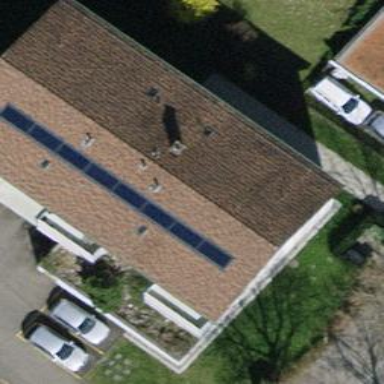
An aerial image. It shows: Building with tiled roof.